Question: I'm developing on SQL Server 2012 Enterprise, and I have a problem. When I access the Report Service Status shows 'Started', but if I go to the Report Manager URL 'http://<my computer name>/Reports' sometimes when I restart the computer I get a log in dialog and then the SSRS is working fine but sometimes I get this:

I tried different browsers, restarting the SSRS service but nothing seems to help any ideas?
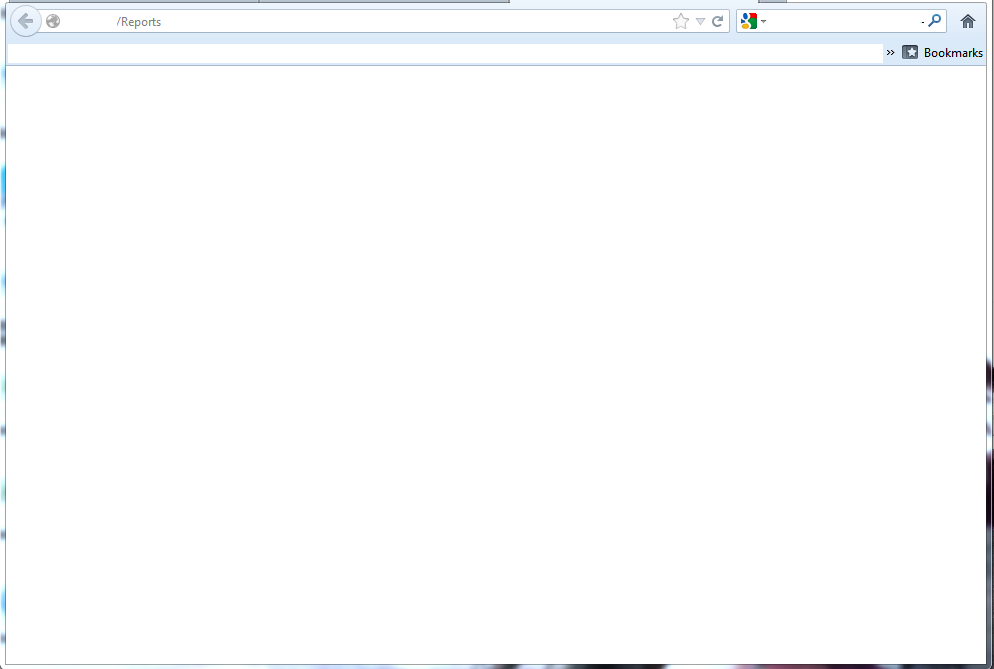
Answer: I found the solution, it appears that Skype was using the 80 port that the SSRS was trying to use and that prevented me from entering the report service.
You need to edit Skype settings go to Tools->Options->Advanced->Connection and uncheck the "Use port 80 and 443 as alternatives for incoming connections"
and that fixes everything :)